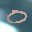
Label: 0